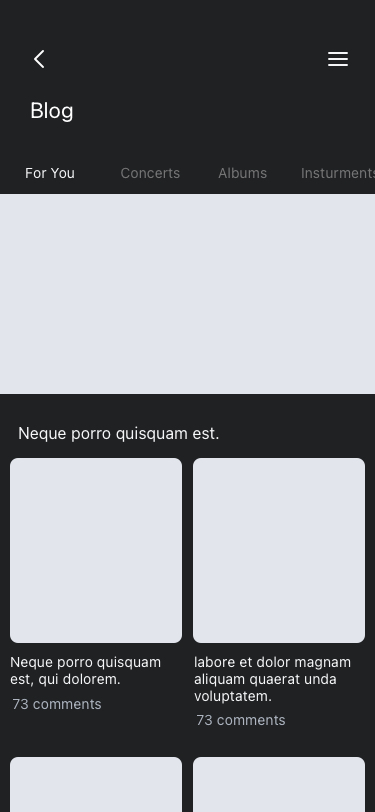
Text in this UI design:
labore et dolor magnam aliquam quaerat unda voluptatem.
73 comments
Neque porro quisquam est, qui dolorem.
73 comments
Neque porro quisquam est.
For You
Concerts
Albums
Insturments
Blog